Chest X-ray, AP view. Patient: 58 years old, sex M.
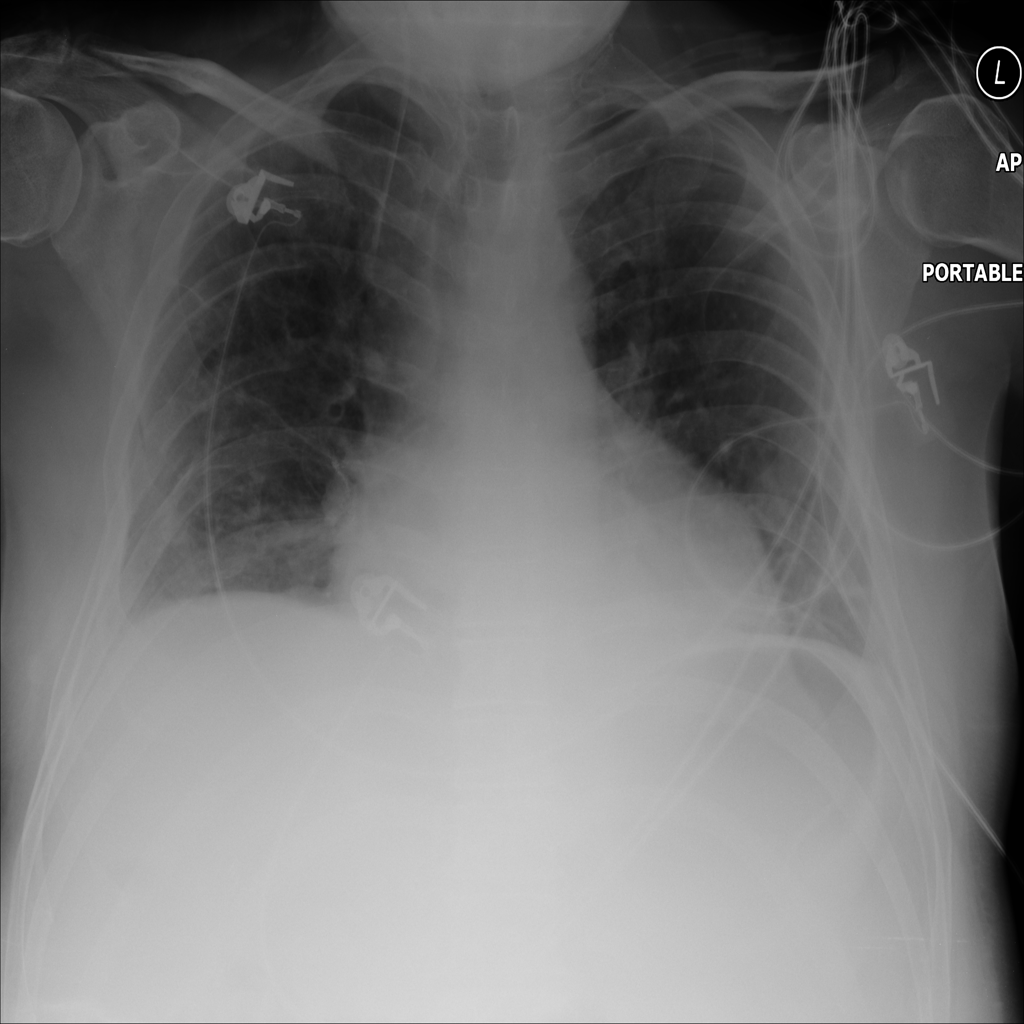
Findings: Cardiomegaly